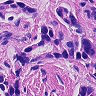
Metastatic tissue present: yes